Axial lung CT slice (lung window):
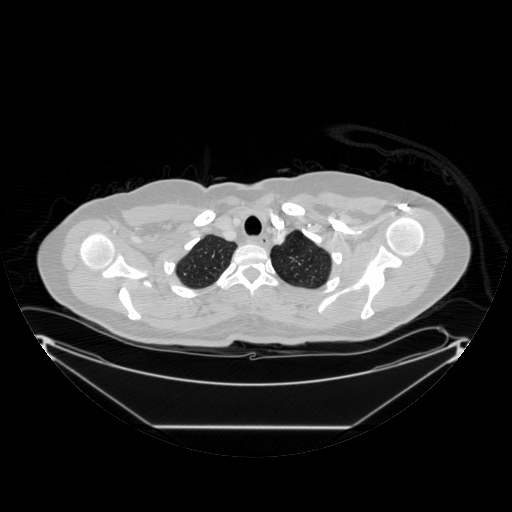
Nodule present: no